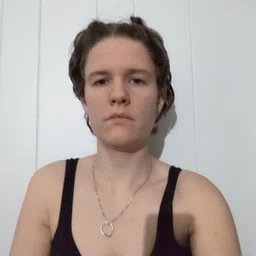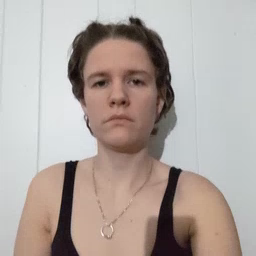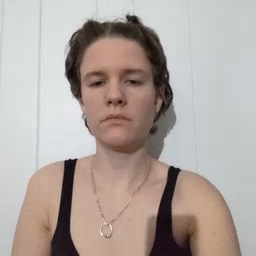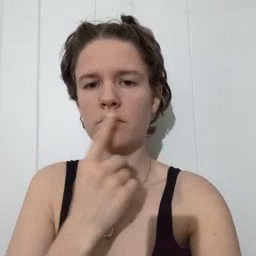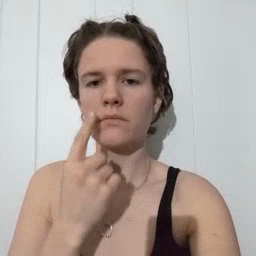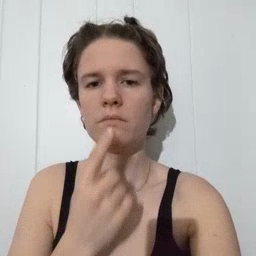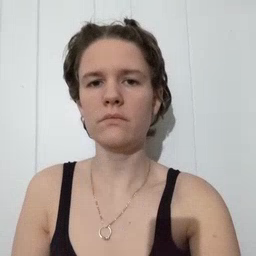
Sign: mouth